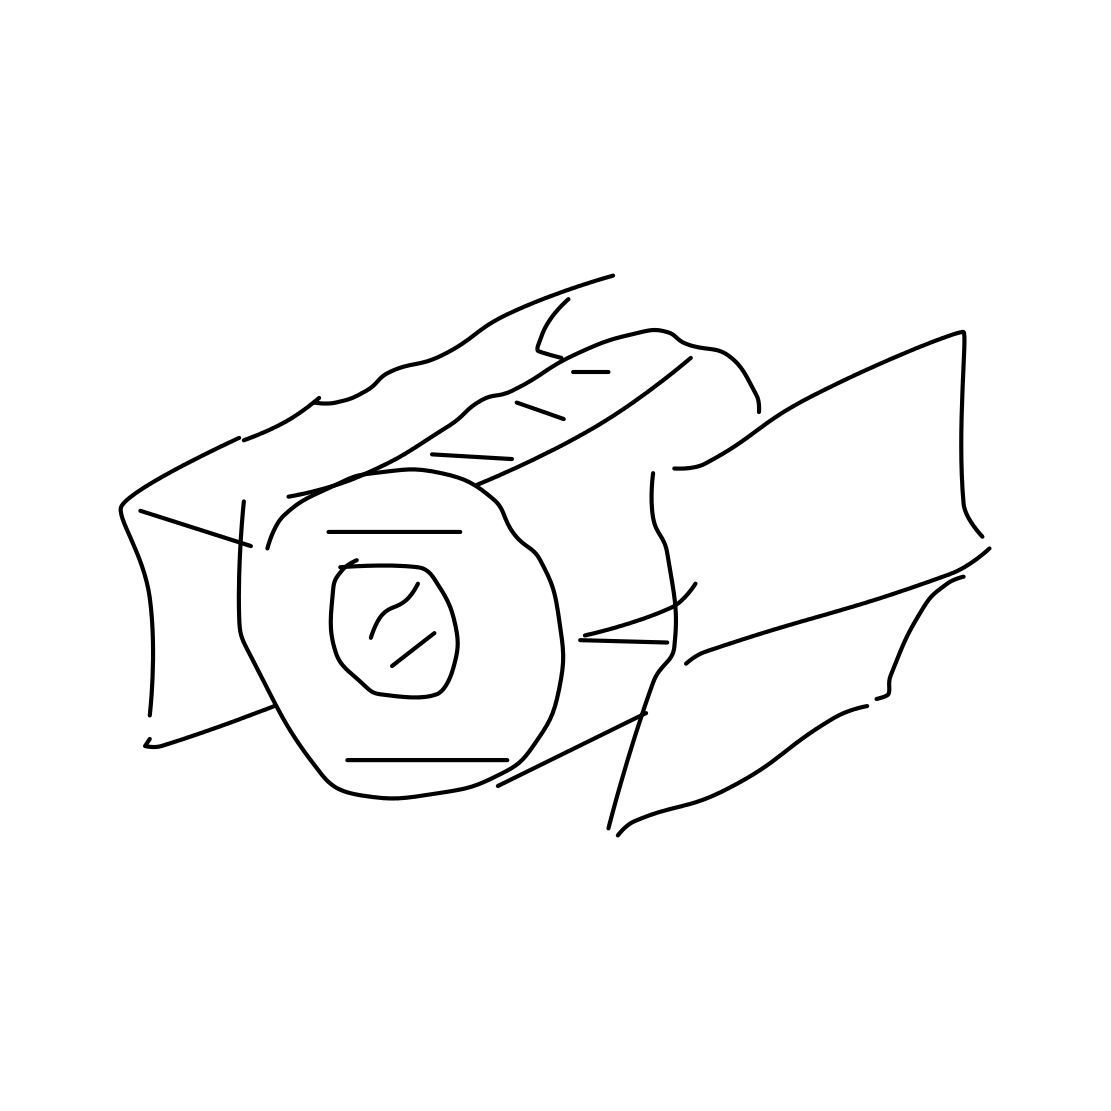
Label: satellite